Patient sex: M
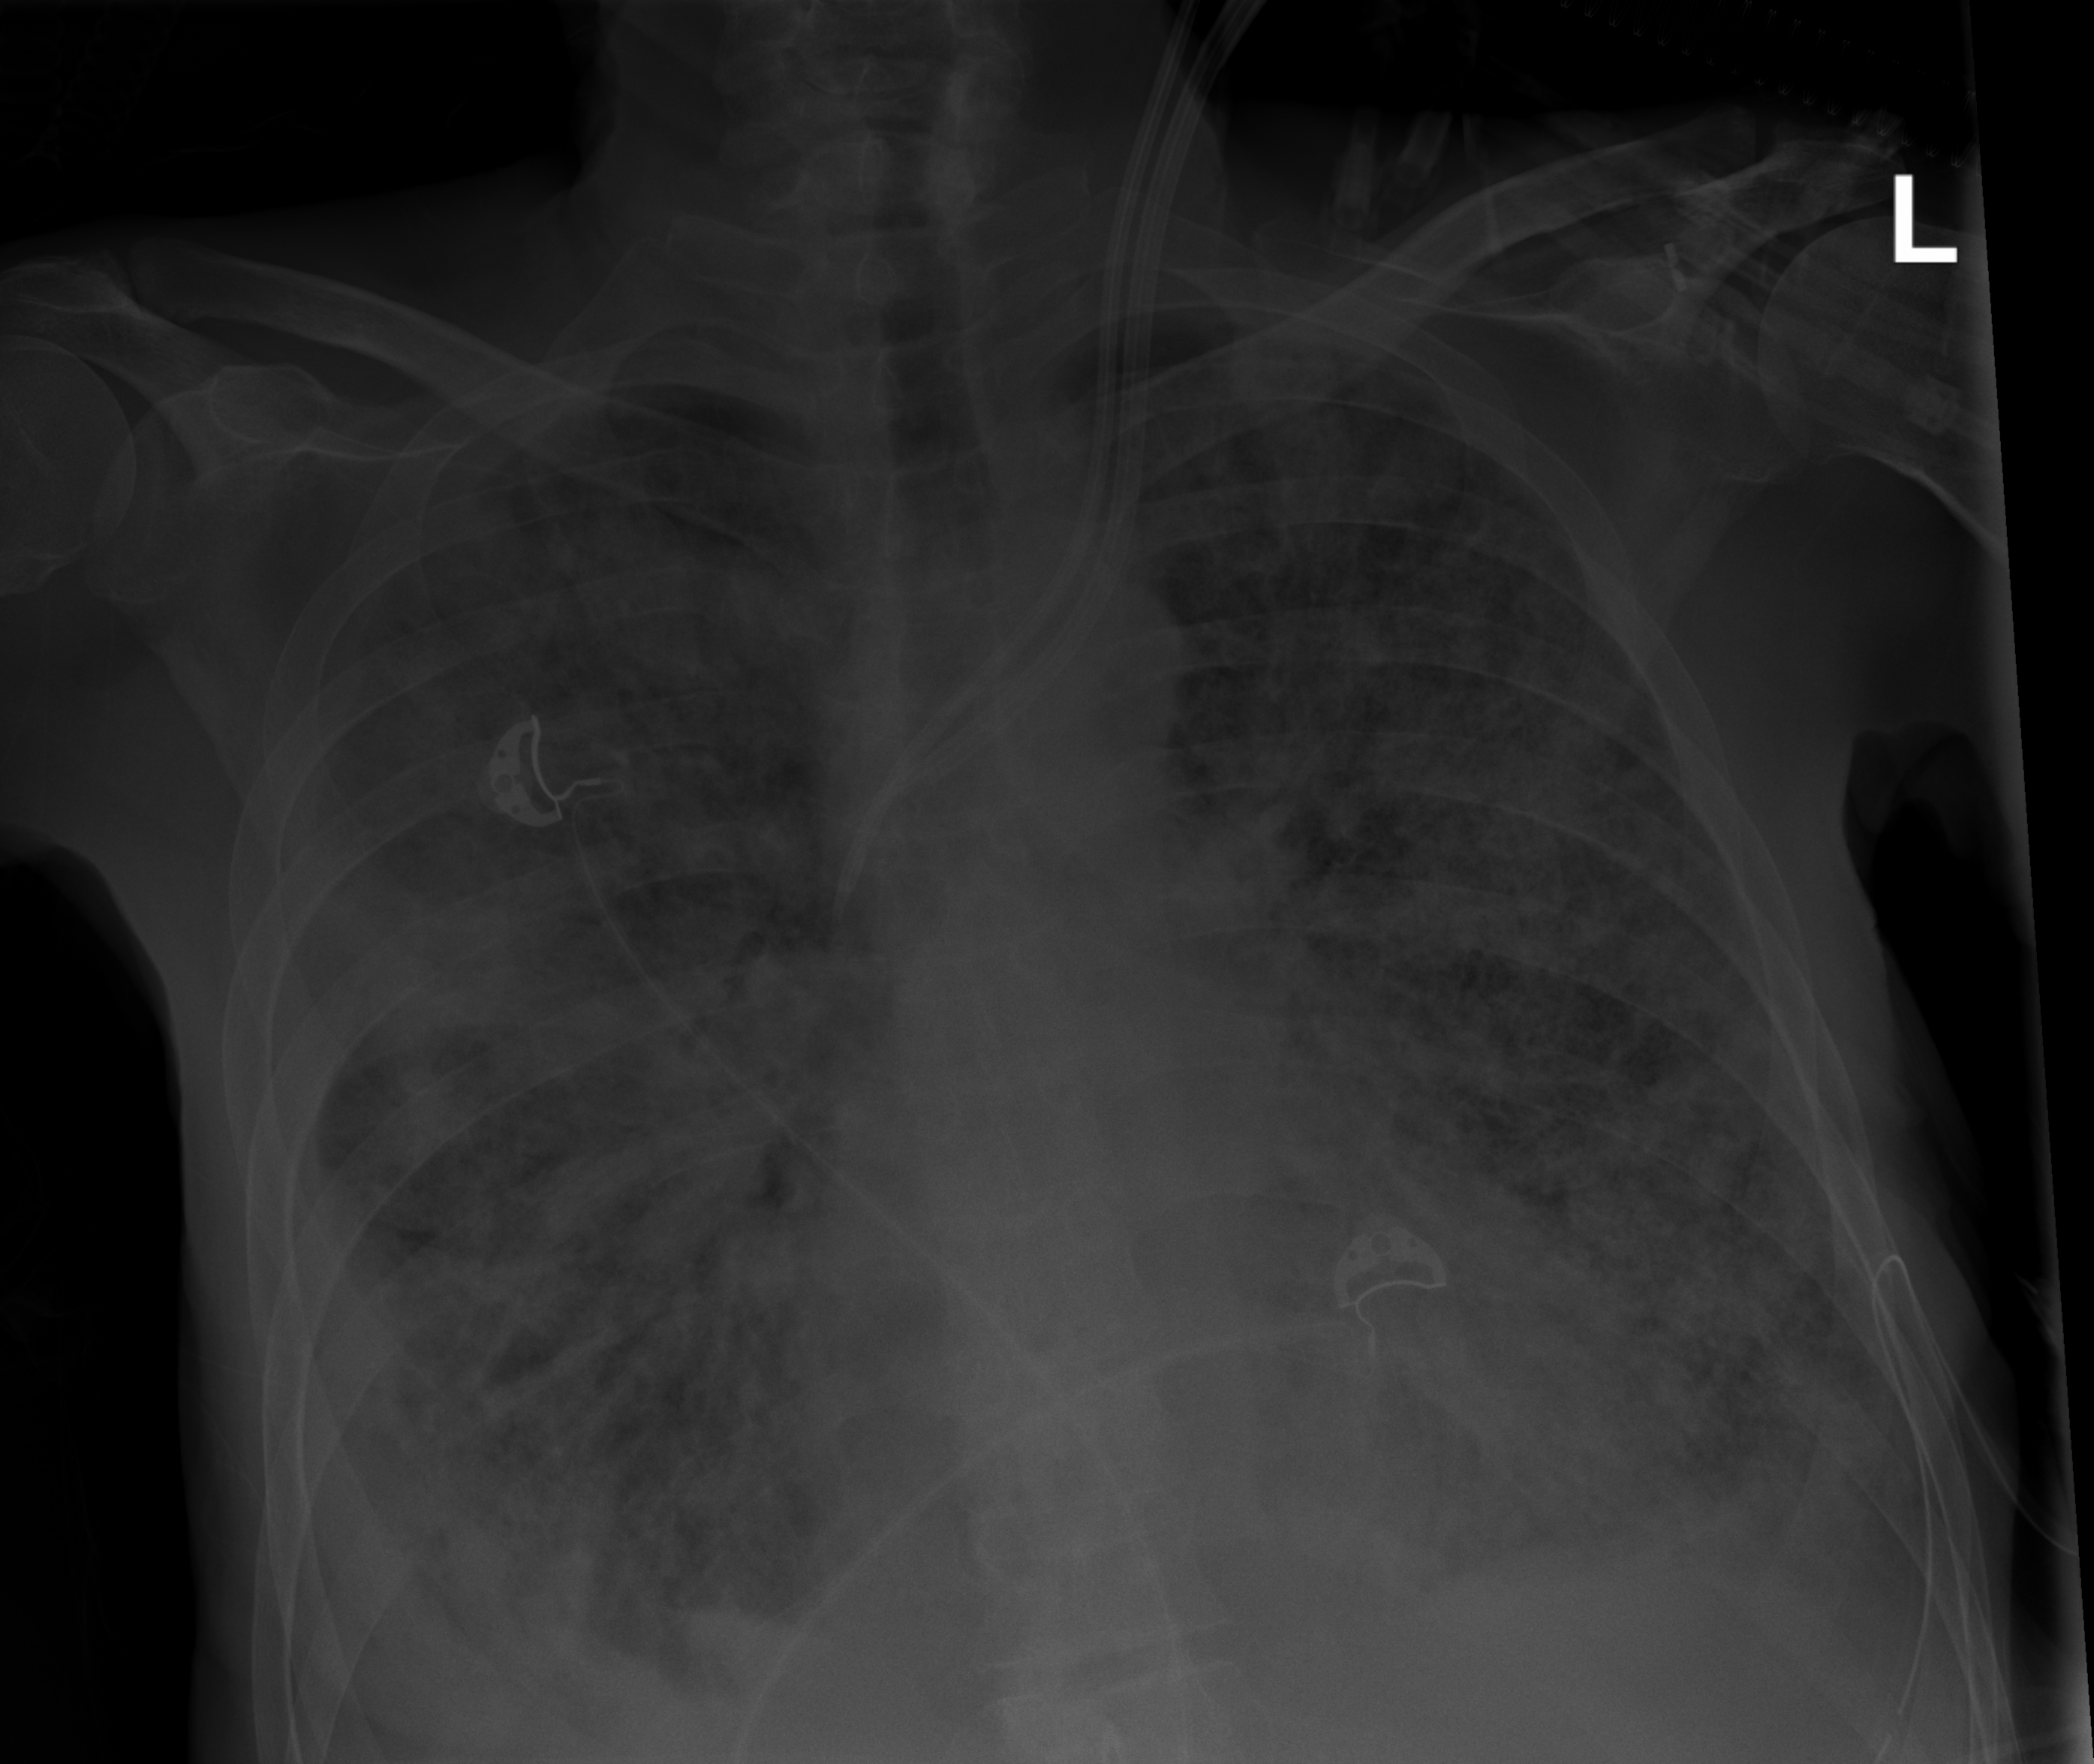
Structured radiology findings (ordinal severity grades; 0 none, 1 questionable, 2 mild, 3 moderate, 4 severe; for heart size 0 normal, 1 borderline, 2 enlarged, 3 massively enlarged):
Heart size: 0
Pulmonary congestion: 2
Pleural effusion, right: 3
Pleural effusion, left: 2
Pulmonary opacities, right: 4
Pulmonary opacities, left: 3
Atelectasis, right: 4
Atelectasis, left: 3